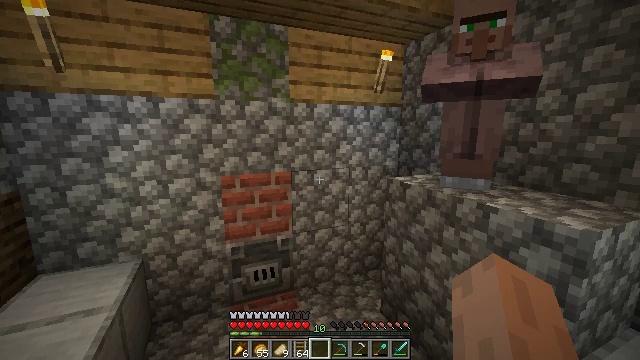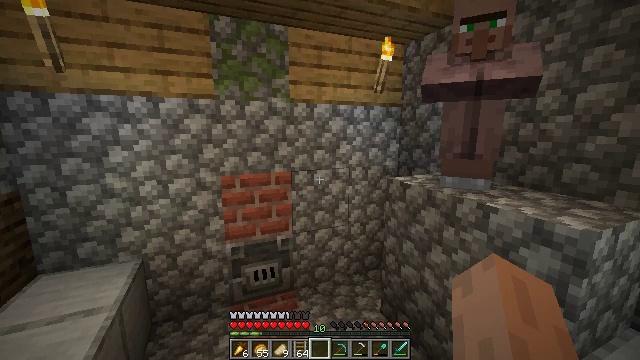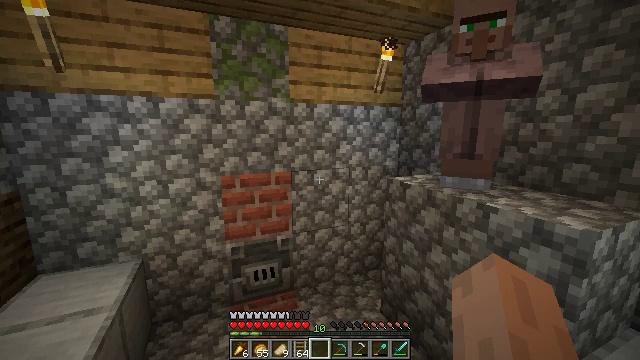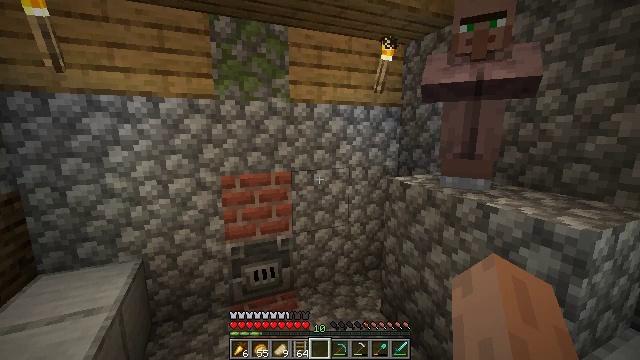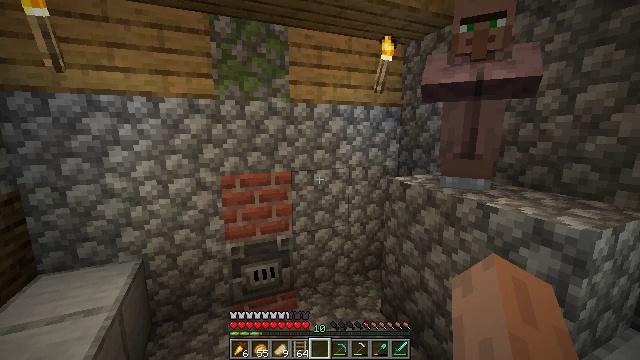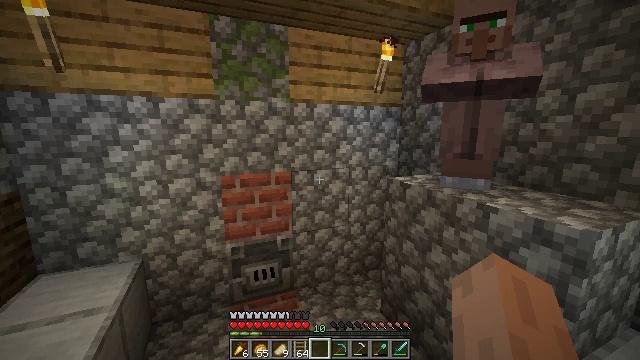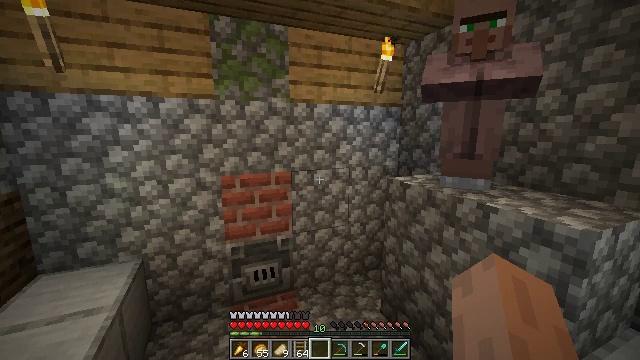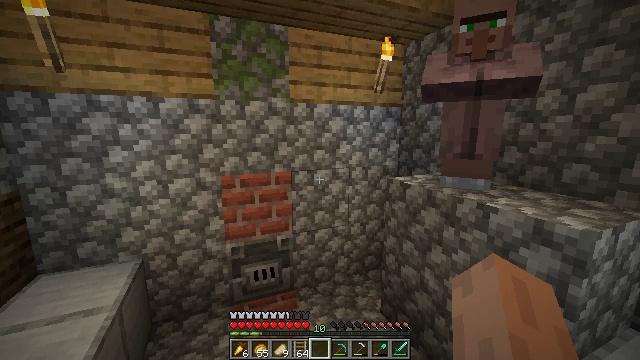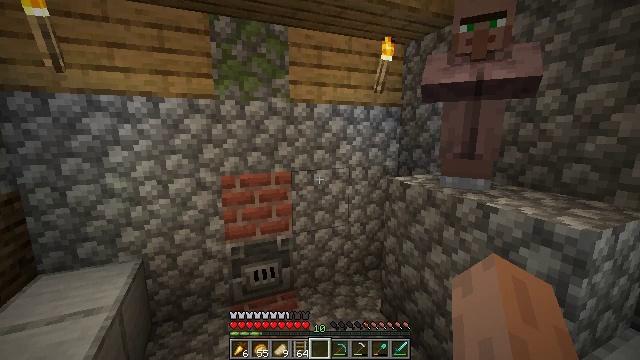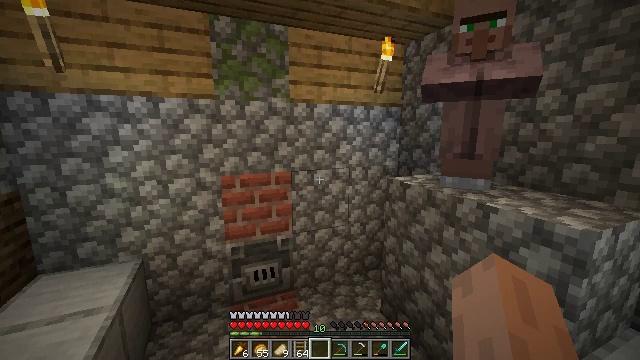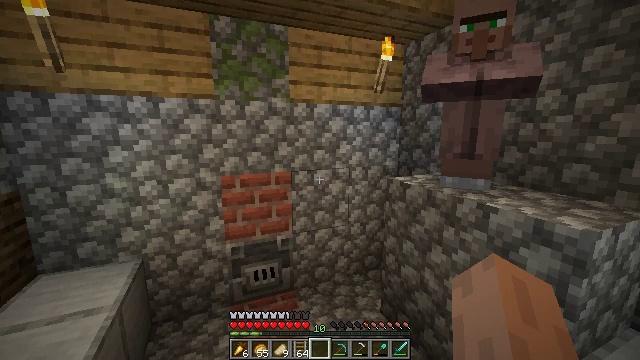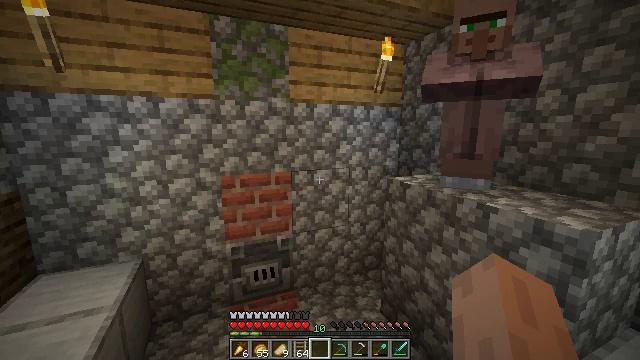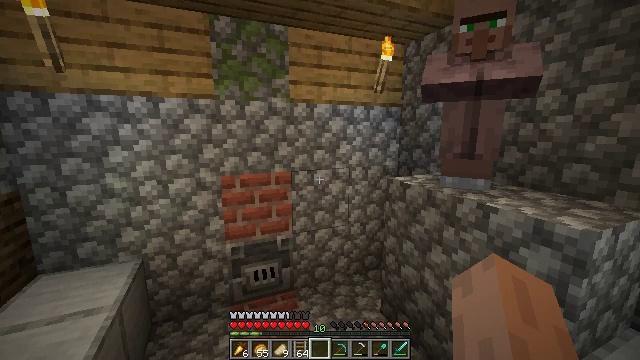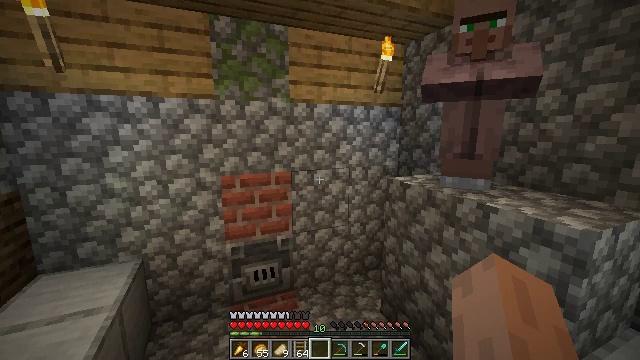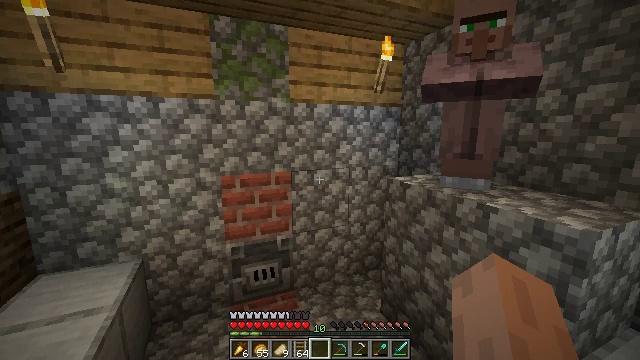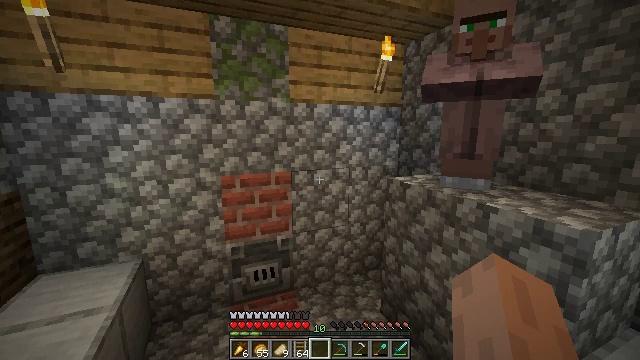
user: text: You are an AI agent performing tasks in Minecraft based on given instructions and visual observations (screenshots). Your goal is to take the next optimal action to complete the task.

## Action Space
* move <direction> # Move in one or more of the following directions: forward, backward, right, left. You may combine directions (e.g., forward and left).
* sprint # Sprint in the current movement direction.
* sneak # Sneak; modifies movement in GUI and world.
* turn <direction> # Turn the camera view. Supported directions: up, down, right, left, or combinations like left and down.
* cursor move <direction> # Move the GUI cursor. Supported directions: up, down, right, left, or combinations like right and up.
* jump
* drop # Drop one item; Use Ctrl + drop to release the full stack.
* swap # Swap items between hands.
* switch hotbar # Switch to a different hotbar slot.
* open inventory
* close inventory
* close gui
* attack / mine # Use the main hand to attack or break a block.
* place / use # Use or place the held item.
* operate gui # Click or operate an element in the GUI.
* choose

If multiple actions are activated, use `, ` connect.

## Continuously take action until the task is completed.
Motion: motion action
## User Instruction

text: Retrieve bricks from the wall.
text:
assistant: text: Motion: no_op
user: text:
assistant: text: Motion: no_op
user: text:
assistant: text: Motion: no_op
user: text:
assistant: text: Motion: no_op
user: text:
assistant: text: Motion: no_op
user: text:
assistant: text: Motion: no_op
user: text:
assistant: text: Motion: no_op
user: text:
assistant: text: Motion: no_op
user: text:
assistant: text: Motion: no_op
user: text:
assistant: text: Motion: no_op
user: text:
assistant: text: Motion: no_op
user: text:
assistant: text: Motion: no_op
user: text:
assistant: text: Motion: no_op
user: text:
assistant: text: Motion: no_op
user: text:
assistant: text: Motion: no_op
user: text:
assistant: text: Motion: no_op
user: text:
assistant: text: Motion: no_op
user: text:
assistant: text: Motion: no_op
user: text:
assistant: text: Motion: no_op
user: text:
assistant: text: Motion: no_op
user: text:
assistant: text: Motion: no_op
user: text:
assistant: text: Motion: no_op
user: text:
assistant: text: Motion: no_op
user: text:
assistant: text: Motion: no_op
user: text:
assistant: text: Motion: no_op
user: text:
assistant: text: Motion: no_op
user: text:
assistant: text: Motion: no_op
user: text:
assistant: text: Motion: no_op
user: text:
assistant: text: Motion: no_op
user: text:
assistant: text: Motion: no_op